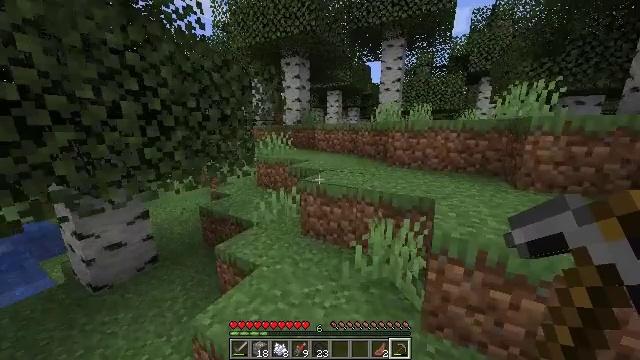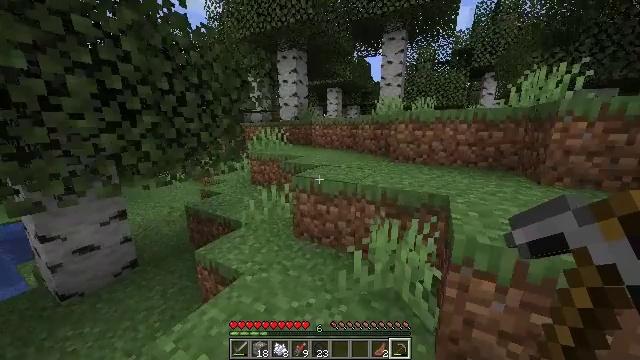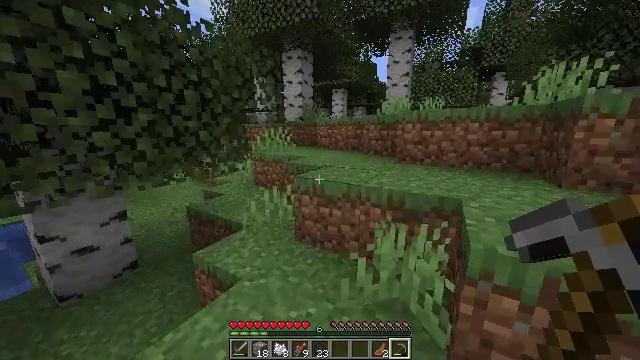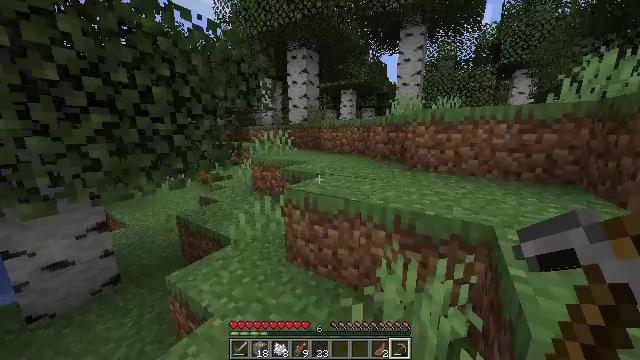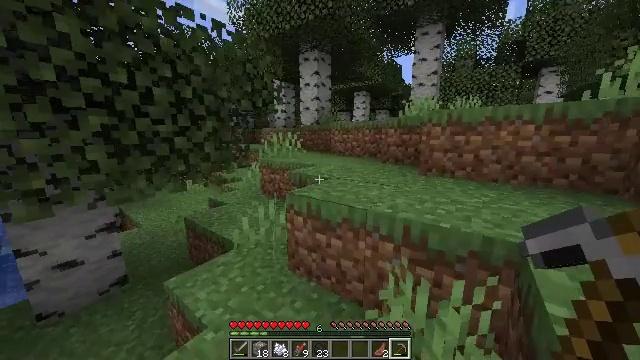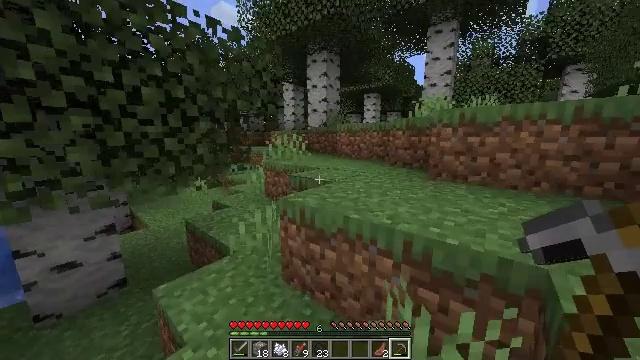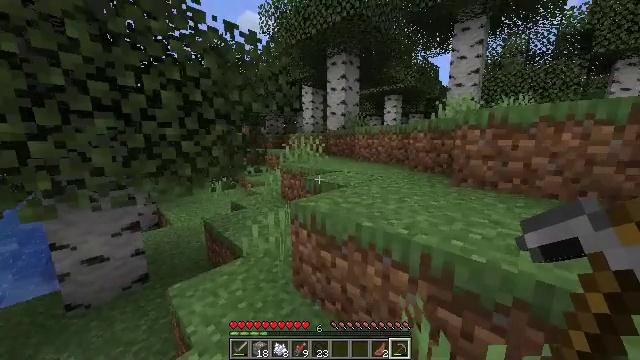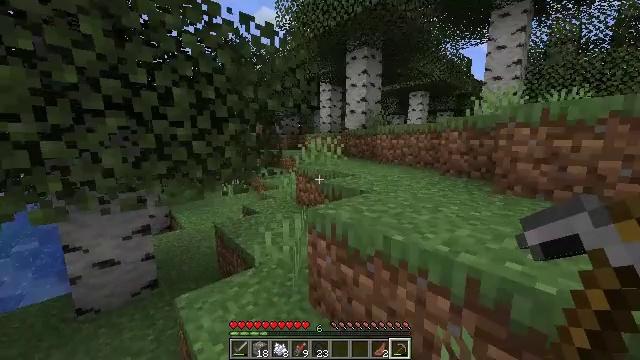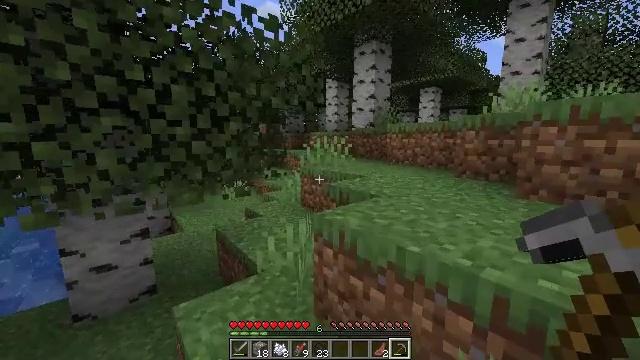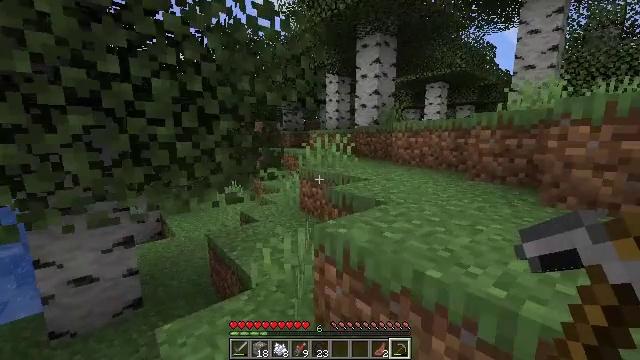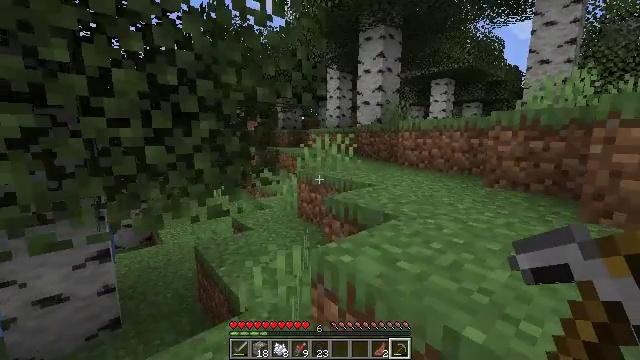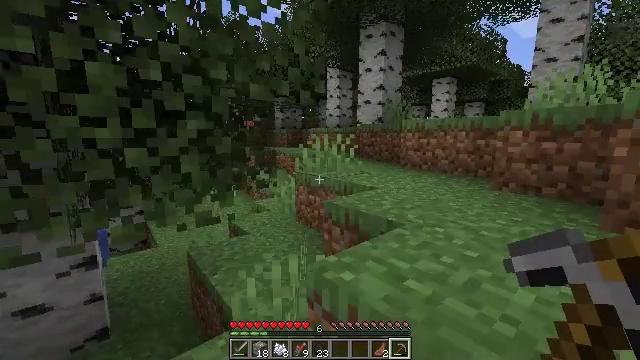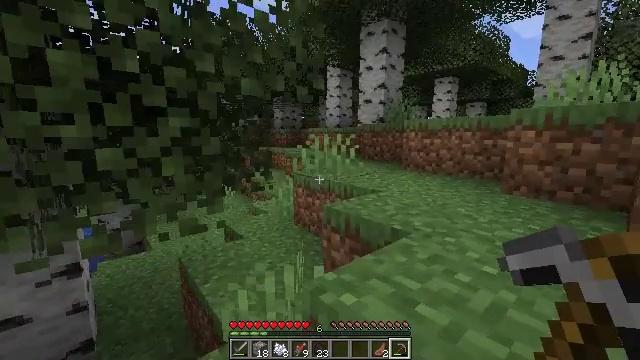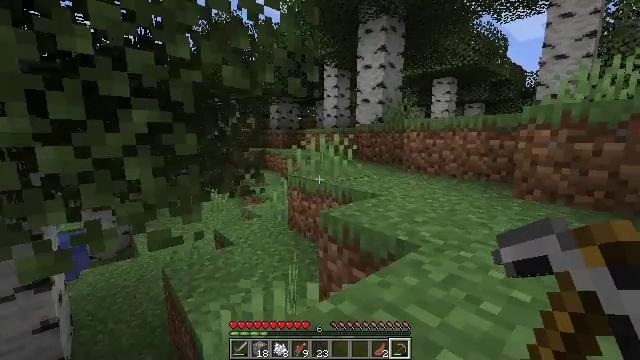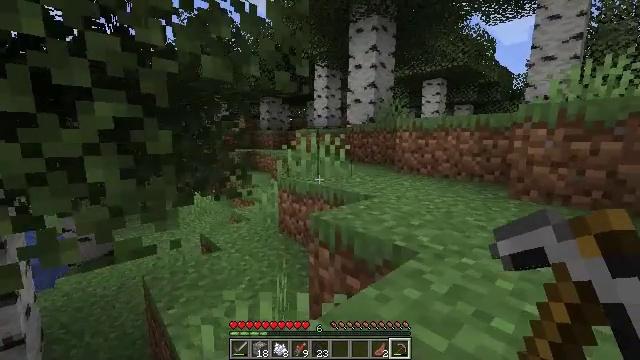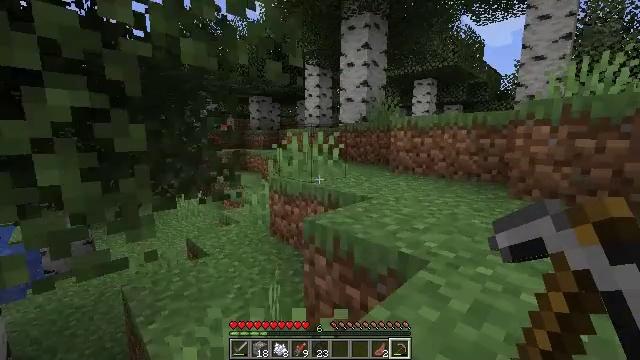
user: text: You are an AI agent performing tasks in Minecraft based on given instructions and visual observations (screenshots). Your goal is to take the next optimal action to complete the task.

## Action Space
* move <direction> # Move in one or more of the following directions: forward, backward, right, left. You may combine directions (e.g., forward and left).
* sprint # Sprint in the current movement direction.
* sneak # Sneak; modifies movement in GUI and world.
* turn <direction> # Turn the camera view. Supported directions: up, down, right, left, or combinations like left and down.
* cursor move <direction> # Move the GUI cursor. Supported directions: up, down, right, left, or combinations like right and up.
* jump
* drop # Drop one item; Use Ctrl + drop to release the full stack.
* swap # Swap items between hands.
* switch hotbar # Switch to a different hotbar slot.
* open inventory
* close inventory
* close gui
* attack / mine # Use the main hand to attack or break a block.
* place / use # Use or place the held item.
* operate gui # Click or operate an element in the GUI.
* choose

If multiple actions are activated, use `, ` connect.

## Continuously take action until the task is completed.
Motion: motion action
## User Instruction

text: Kill the salmon.
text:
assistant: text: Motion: move forward and move right
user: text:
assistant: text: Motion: move forward and move right, turn left
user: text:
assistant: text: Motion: move forward and move right, turn left
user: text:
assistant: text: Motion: move forward and move right, turn left
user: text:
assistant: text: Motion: move forward and move right, turn left
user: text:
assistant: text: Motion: move forward, turn left
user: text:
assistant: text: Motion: move forward, turn left
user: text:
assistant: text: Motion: move forward, turn left
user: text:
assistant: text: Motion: move forward
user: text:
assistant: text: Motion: move forward
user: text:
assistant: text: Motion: move forward
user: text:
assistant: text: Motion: move forward
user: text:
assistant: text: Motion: move forward
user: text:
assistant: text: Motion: move forward, turn right
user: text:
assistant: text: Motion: move forward, turn right
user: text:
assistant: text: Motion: move forward, turn right
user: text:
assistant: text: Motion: move forward
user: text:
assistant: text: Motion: move forward
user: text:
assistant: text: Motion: move forward
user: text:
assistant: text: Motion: move forward
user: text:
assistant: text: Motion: move forward
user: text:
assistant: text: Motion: move forward
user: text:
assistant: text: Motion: move forward and move right
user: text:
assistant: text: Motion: move forward and move right
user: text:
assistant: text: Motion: move forward and move right
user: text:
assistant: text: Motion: move forward and move right
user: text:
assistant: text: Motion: move forward and move right
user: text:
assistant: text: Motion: move forward and move right
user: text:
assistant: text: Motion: move forward and move right, jump
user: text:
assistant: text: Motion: move forward and move right, jump